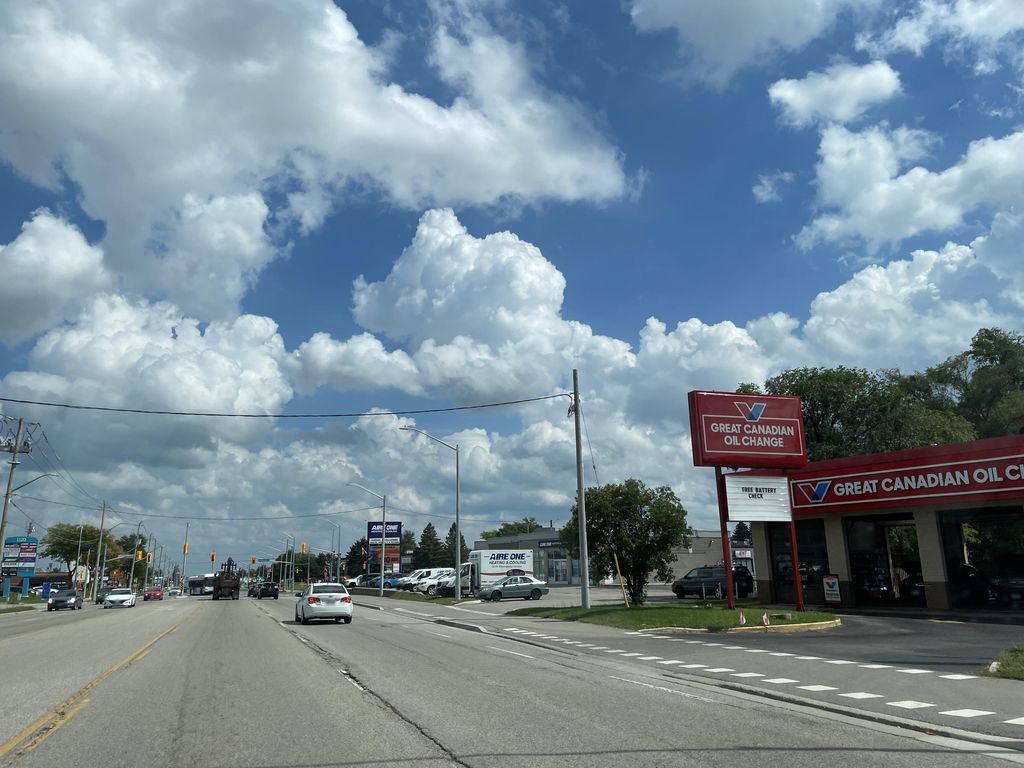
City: kitchener-waterloo